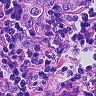
Metastatic tissue present: yes